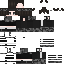
A female human skin with dark skin, wearing brown helmet dressed in a black hoodie and black pants, featuring a closed mouth.